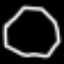
Label: octagon